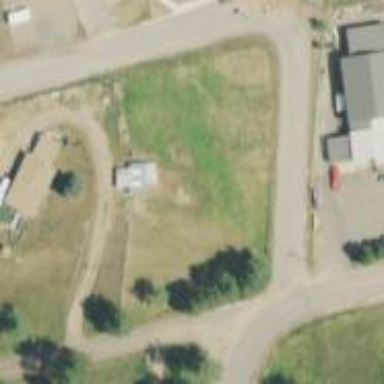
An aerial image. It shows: Stable building.